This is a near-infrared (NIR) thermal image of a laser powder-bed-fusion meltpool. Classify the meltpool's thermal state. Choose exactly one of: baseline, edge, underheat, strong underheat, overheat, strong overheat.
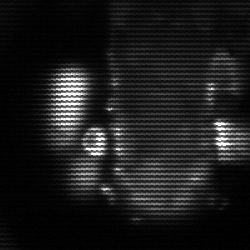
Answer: strong underheat